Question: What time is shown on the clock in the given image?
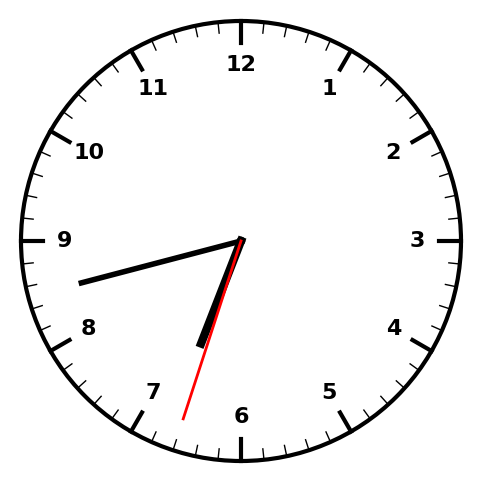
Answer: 06:42:33